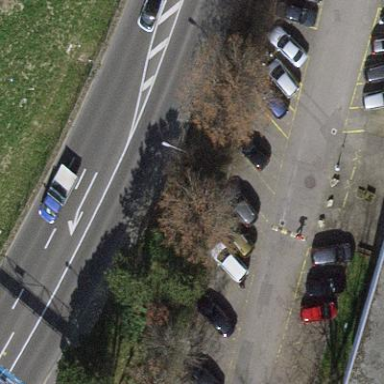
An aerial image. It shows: Parking available on the street side.